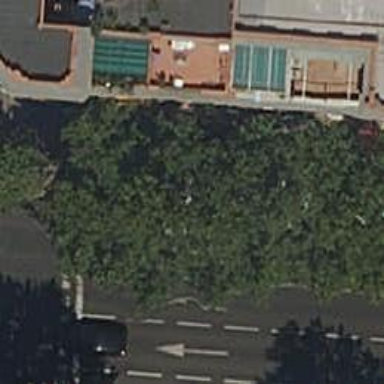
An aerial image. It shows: Taxi stand.